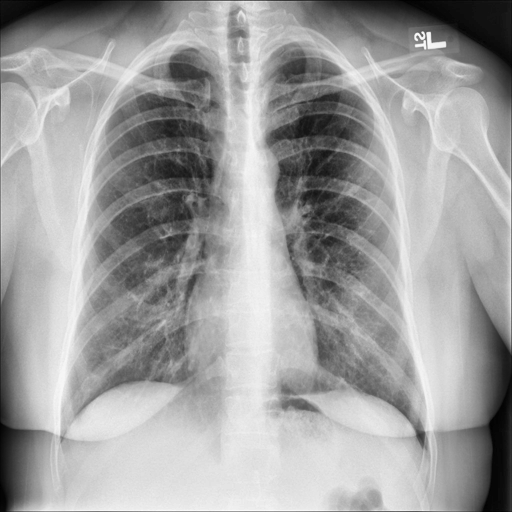
Finding: NORMAL